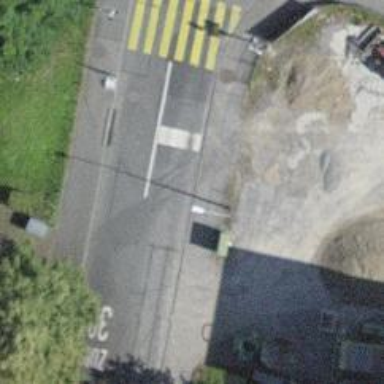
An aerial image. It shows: Kerb barrier.